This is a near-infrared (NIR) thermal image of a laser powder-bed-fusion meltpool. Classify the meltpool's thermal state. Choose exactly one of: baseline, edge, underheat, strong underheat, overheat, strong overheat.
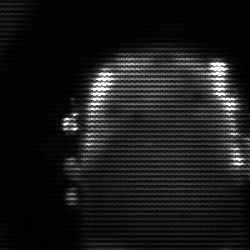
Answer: baseline